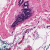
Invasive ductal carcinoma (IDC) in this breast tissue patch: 0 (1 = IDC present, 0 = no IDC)